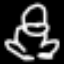
Label: frog